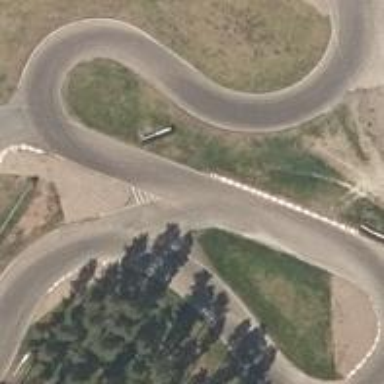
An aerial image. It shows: Asphalt raceway designed for motor sports.